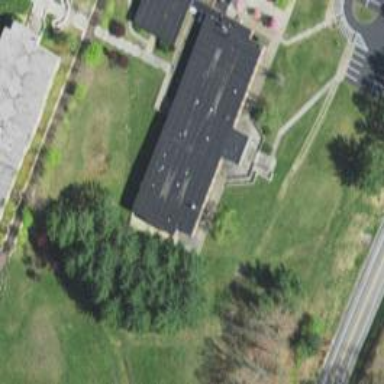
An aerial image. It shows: College building.